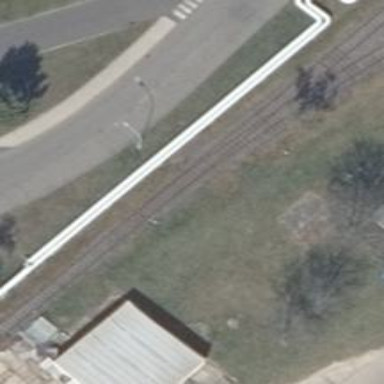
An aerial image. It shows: Railway switch with the turnout side on the right.